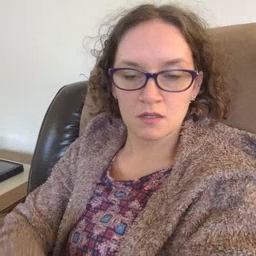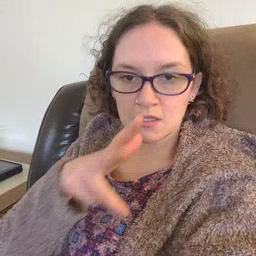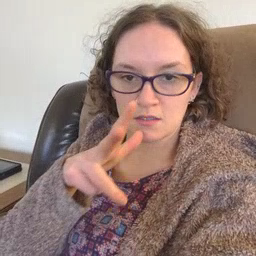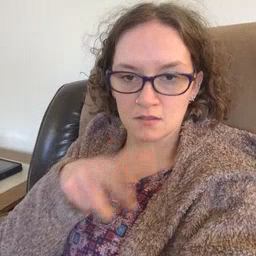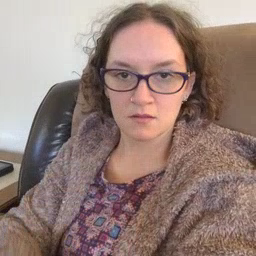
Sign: hen